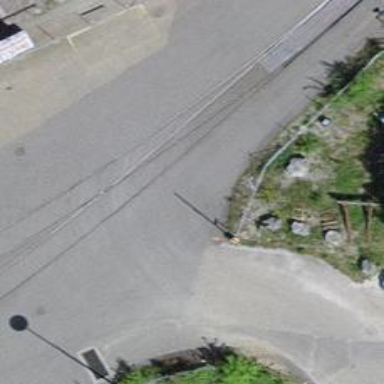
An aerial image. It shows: Railway level crossing.